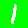
Digit: 1